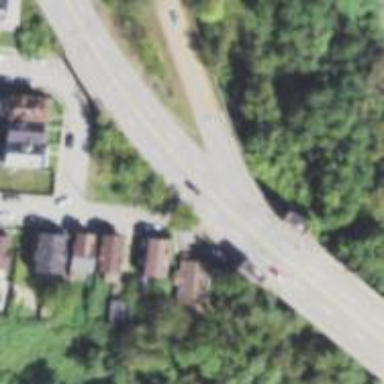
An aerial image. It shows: Trunk highway bridge.